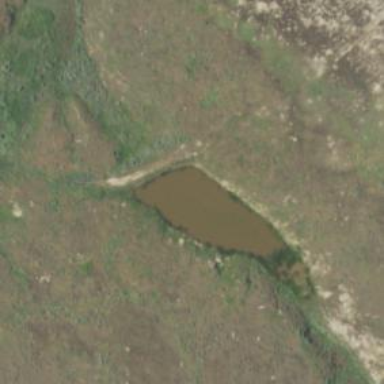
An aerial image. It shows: Reservoir.